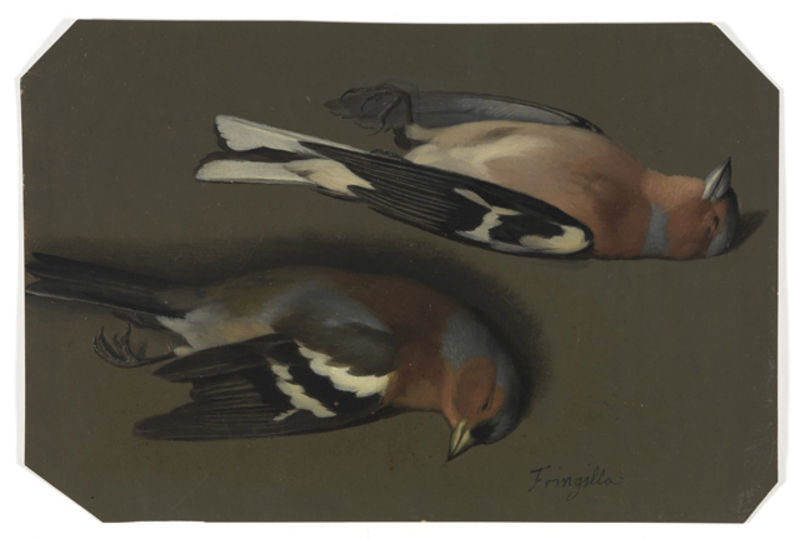
Titel: Zwei tote Buchfinken im Frühjahrskleid
Künstler: Karl Wilhelm de Hamilton
Standort: Karlsruhe
Institution: Staatliche Kunsthalle Karlsruhe
Schlagwörter: blau, flügel, fuß, kopf, schatten, vogel, weiß, braun, brust, grau, pastell, schwarz, zeichnung, augen, federn, tod, tot, signatur, vögel, schnabel, studie, bauch, geschlossen, leblos, geschlossene, tote, jagd, sperling, erlegt, kralle, päärchen, augen geschlossen, zwei vögel, fringilla, buchfink, 2 vögel